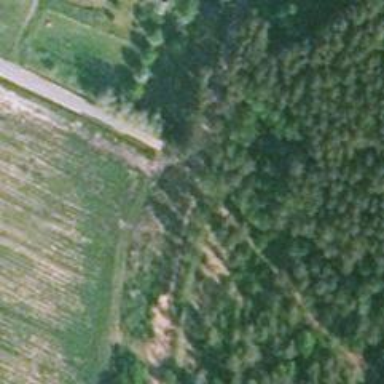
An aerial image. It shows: Path with excellent visibility for trail.